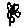
Label: flower